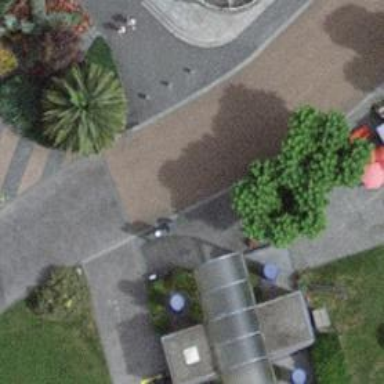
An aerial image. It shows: Bicycle rental facility.